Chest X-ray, PA view. Patient: 20 years old, sex M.
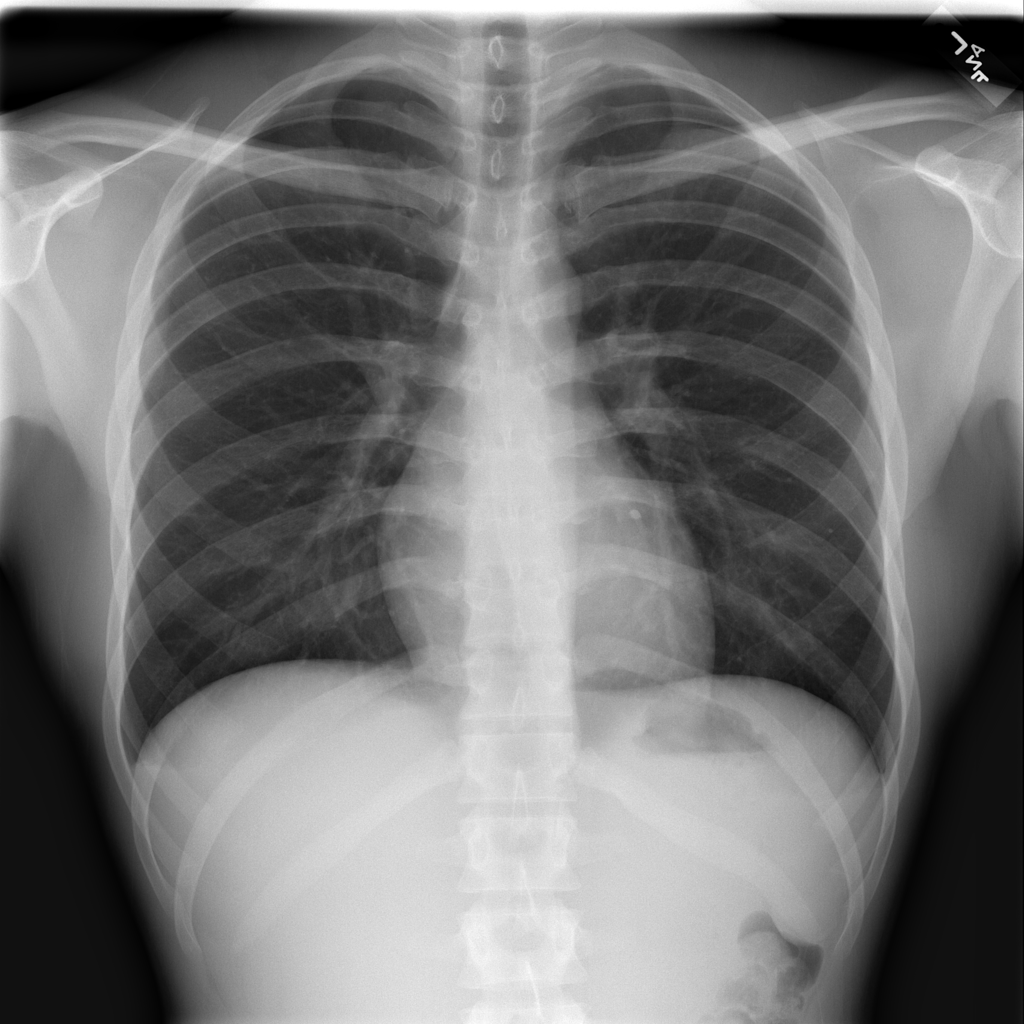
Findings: No Finding